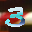
Label: 3